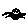
Label: cat